Question: I would like to annotote my plot by year inside a scatterplot. In addition I would also like to label (add legend) on a different column in a pandas dataframe, in this case the column: ds ['Label']. I have managed to annotate the scatter with the years but I'm stuck on how to label the data from a different column.
Here is my example code
'''
ds
Label Year factor1 factor2 factor3 factor4
0 A 2013 0.318451 0.038893 -0.145478 0.023298
1 B 2013 0.327400 -0.083985 -0.164712 -0.216095
2 C 2013 0.262333 0.251492 0.095186 -0.062729
3 D 2013 0.035074 -0.044357 -0.464473 -0.096461
4 E 2013 0.214464 -0.131810 0.065335 -0.339014
5 F 2013 -0.456510 0.111790 0.358160 0.327663
6 A 2012 0.345147 -0.010345 -0.139058 -0.033598
7 B 2012 0.318605 -0.096974 -0.168039 0.240126
8 C 2012 0.387761 0.145134 0.025229 -0.009165
9 D 2012 -0.007707 -0.033737 -0.401118 0.147932
10 E 2012 0.204582 -0.112144 0.007970 0.367639
11 F 2012 -0.439852 0.128267 0.355429 -0.375302
ds.columnsx=ds['factor2']
y=ds['factor1']
colors = {'A': 'b','B': 'purple', 'C': 'r','D' : 'grey','E' : 'green', 'F' : 'magenta'}
size= 2 *500
x=df['factor2']
y=df['factor1']
labels=df['Year']
fig=figure(1, figsize=(10,8))
ax1 = fig.add_subplot(111)
ax1.scatter(x, y, s=size, alpha=0.7, label=labels, color=[colors[i] for i in ds['Label']])
for label, x, y in zip(labels, x, y):
plt.annotate(label, xy = (x, y),fontsize = 15)
grid(True)
ax1.spines['bottom'].set_color('orange')
ax1.spines['left'].set_color('green')
ax1.xaxis.label.set_color('orange')
ax1.yaxis.label.set_color('green')
ax1.tick_params(axis='x', colors='k')
plt.title('Something', fontsize = 15)
plt.xlabel('Something')
plt.ylabel('Something')
plt.tight_layout()
plt.show()
'''

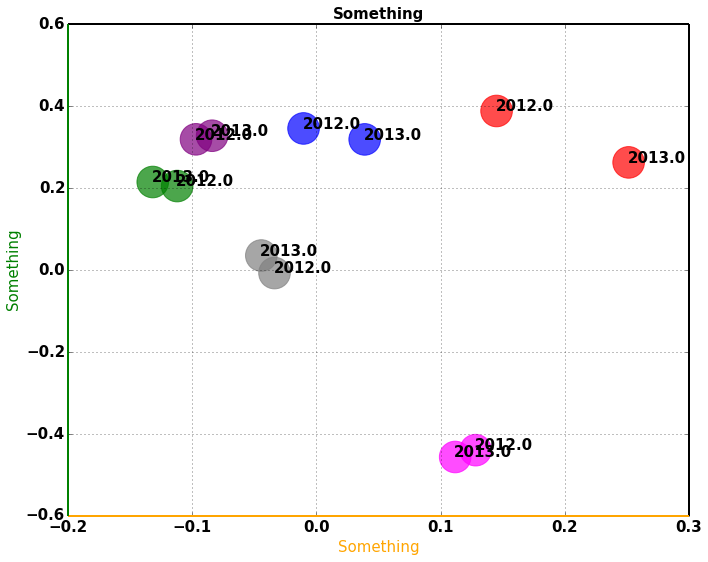
Answer: Your question is a bit unclear but I think you want a legend that corresponds to the labels in 'ds<URL>. For instance:
'''
colors = {'A': 'b','B': 'purple', 'C': 'r','D' : 'grey','E' : 'green', 'F' : 'magenta'}
size= 1000
fig1, ax1 = plt.subplots(figsize=(10,8))
for t in ('A','B','C'):
ax1.scatter(ds[ds['Label']==t]['factor2'], ds[ds['Label']==t]['factor1'],
color=colors[t],
label=t,
s=size,
alpha=0.7)
for label, x, y in zip(ds['Year'], ds['factor2'], ds['factor1']):
ax1.annotate(label, xy = (x + 0.008, y - 0.003),fontsize = 15)
ax1.legend(markerscale=0.2)
'''
will give you a labelled legend. Is that what you're looking for?